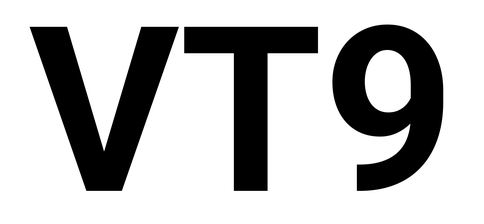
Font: Roboto_Bold